Question: I'm trying to find a straightforward answer to this question, but the answers I find are often extremely conveluded, or require logic more complicated than what is required. My question is based on the following example:
Let's say I've got a series of points. They are all very tame and predictable, in that they always take on a mathematical curve pattern...

How would I determine the area under this curve in PHP?
<URL>
'''
<?php
//Example requires Imagick
$width = 800;
$height = 200;
$img = new Imagick();
$img->newImage( $width, $height, new ImagickPixel( 'transparent' ) );
$draw = new ImagickDraw();
$draw->setStrokeColor( new ImagickPixel( 'red' ) );
$draw->setStrokeWidth(4 );
$draw->setFillColor( new ImagickPixel( 'transparent' ) );
$points = array
(
array( 'x' => 0, 'y' => 200 ),
array( 'x' => 100, 'y' => 0 ),
array( 'x' => 200, 'y' => 200 ),
array( 'x' => 300, 'y' => 0 ),
array( 'x' => 400, 'y' => 10 ),
array( 'x' => 500, 'y' => 0 )
);
$draw->bezier($points);
$img->drawImage( $draw );
$img->setImageFormat( "png" );
header( "Content-Type: image/png" );
echo $img;
?>
'''
I understand this question may take a few iterations for me to ask... I would have posted a JSFiddle to back up this example and make it easier to work with, however I could not convert it for use with js/bezierCurveTo, so if a user could help with that it would also be a very useful substitute
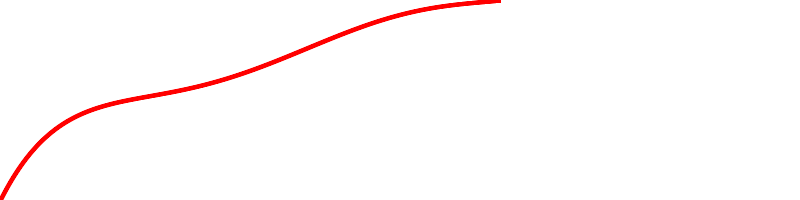
Answer: MBo's solution will give an exact answer, you can also try to use a numerical solution.
As your curve is always increasing in the x direction we can slice it up in the x-direction and approximate the area of each slice. For example if we have four points on the curve (x0,y0), (x1,y1), (x2,y2), (x3,y3) we find the area of the first slice using
'''
(x1-x0)*(y0+y1)/2
'''
this is the area of a trapezium. Do the same for each pair of points and add them up. If your x coords are evenly spaced this gives the trapezium rule which we can simplify. We can assume that here as we are using Bezier curves.
Things are a bit more tricky if we have Bezier curves as we don't actually know the points on the curve. All is not lost as MBo has given the formula for the points
'''
X(t) = P[0].X*(1-t)^3+3*P[1].X*t*(1-t)^2+3*P[2].X*t^2*(1-t)+P[3].X*t^3
Y(t) = P[0].Y*(1-t)^3+3*P[1].Y*t*(1-t)^2+3*P[2].Y*t^2*(1-t)+P[3].Y*t^3
'''
P[0].X is the x coord of your first control point, P[0].Y is the Y value, etc. In code you need to use
'''
x = P[0].X*(1-t)*(1-t)*(1-t)+3*P[1].X*t*(1-t)*(1-t)+3*P[2].X*t*t*(1-t)+P[3].X*t*t*t;
y = P[0].Y*(1-t)*(1-t)*(1-t)+3*P[1].Y*t*(1-t)*(1-t)+3*P[2].Y*t*t*(1-t)+P[3].Y*t*t*t;
'''
which uses multiplication rather than powers. Use a number of values of t between 0 and 1 to find points on the curve and then find the slices.
I've put a javascript fiddle which puts this all together <URL>
'''
var canvas = document.getElementById("canvas");
var ctx = canvas.getContext("2d");
// The control points
var P = [{X: 13, Y: 224 },
{X: 150, Y: 100 },
{X: 251, Y: 224 },
{X: 341, Y: 96 }, ];
ctx.lineWidth = 6;
ctx.strokeStyle = "#333";
ctx.beginPath();
ctx.moveTo(P[0].X, P[0].Y);
ctx.bezierCurveTo(P[1].X, P[1].Y, P[2].X, P[2].Y, P[3].X, P[3].Y);
ctx.stroke();
// draw the control polygon
ctx.lineWidth = 1;
ctx.beginPath();
ctx.moveTo(P[0].X, P[0].Y);
ctx.lineTo(P[1].X, P[1].Y);
ctx.lineTo(P[2].X, P[2].Y);
ctx.lineTo(P[3].X, P[3].Y);
ctx.stroke();
function findarea(n) {
ctx.lineWidth = 3;
ctx.strokeStyle = "#f00";
ctx.beginPath();
var nSteps = n - 1;
var x = [P[0].X];
var y = [P[0].Y];
ctx.moveTo(x[0], y[0]);
var area = 0.0;
for (var i = 1; i <= nSteps; ++i) {
var t = i / nSteps;
x[i] = P[0].X*(1-t)*(1-t)*(1-t)+3*P[1].X*t*(1-t)*(1-t)+3*P[2].X*t*t*(1-t)+P[3].X*t*t*t;
y[i] = P[0].Y*(1-t)*(1-t)*(1-t)+3*P[1].Y*t*(1-t)*(1-t)+3*P[2].Y*t*t*(1-t)+P[3].Y*t*t*t;
ctx.lineTo(x[i], y[i]);
area += (x[i] - x[i-1]) * (y[i-1] + y[i]) / 2;
if(x[i]<x[i-1]) alert("Not strictly increasing in x, area will be incorrect");
}
ctx.stroke();
$("#area").val(area);
}
$("#goBut").click(function () {
findarea($("#nPts").val());
});
'''